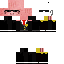
A male human skin with medium skin, wearing brown long hair dressed in a red suit and black pants, featuring a closed mouth.